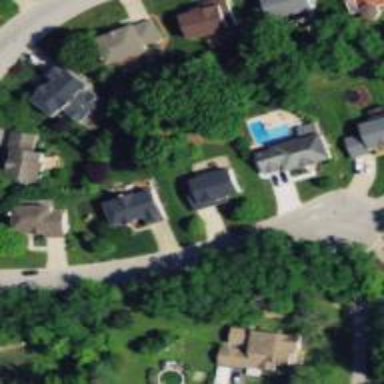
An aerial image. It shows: Driveway.